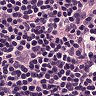
Metastatic tissue present: no